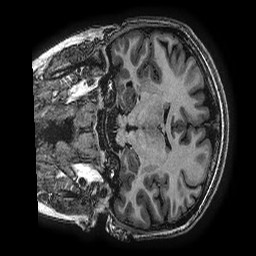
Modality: T1w
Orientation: coronal
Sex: female
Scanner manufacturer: ge
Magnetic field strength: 3 T
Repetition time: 0.007644 s
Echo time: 0.003468 s